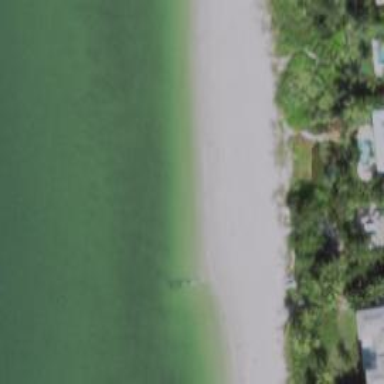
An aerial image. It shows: Beautiful beach with natural surroundings.